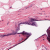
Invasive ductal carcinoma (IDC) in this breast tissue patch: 0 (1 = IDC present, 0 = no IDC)